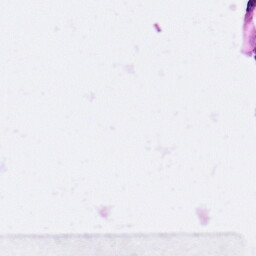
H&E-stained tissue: Pancreatic